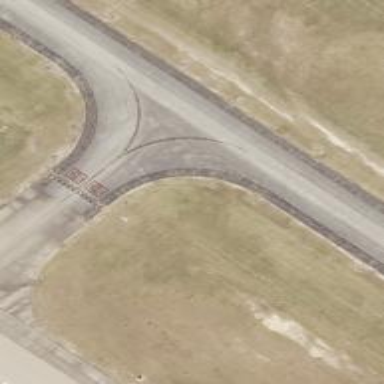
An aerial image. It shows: Taxiway at the airport with asphalt surface.